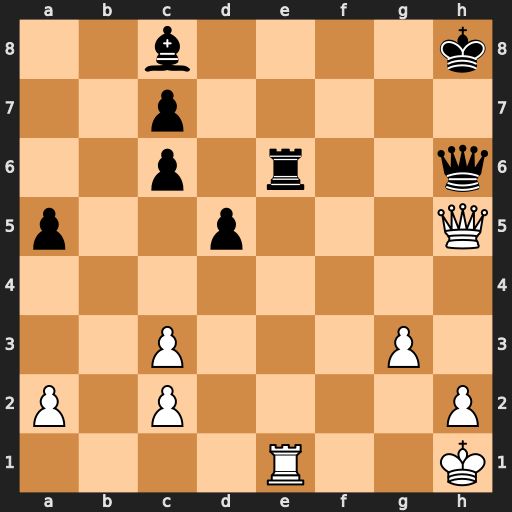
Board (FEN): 2b4k/2p5/2p1r2q/p2p3Q/8/2P3P1/P1P4P/4R2K
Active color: w
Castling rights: -
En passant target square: -
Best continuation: Qxh6+ Rxh6 Re8+ Kg7 Rxc8